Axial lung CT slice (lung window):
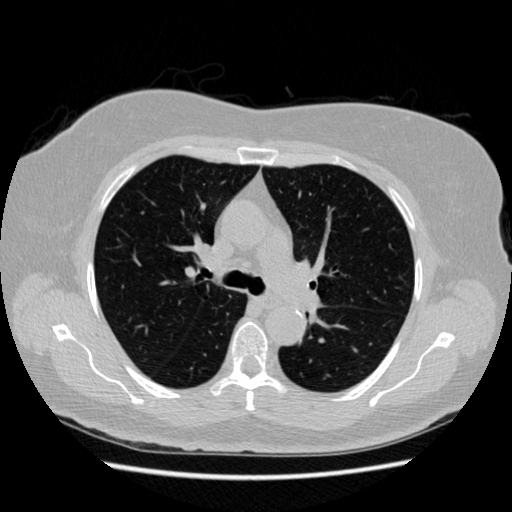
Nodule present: no